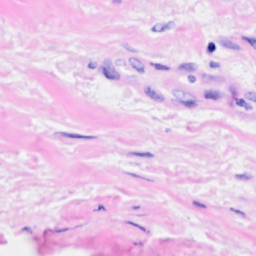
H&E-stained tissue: Breast